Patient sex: M
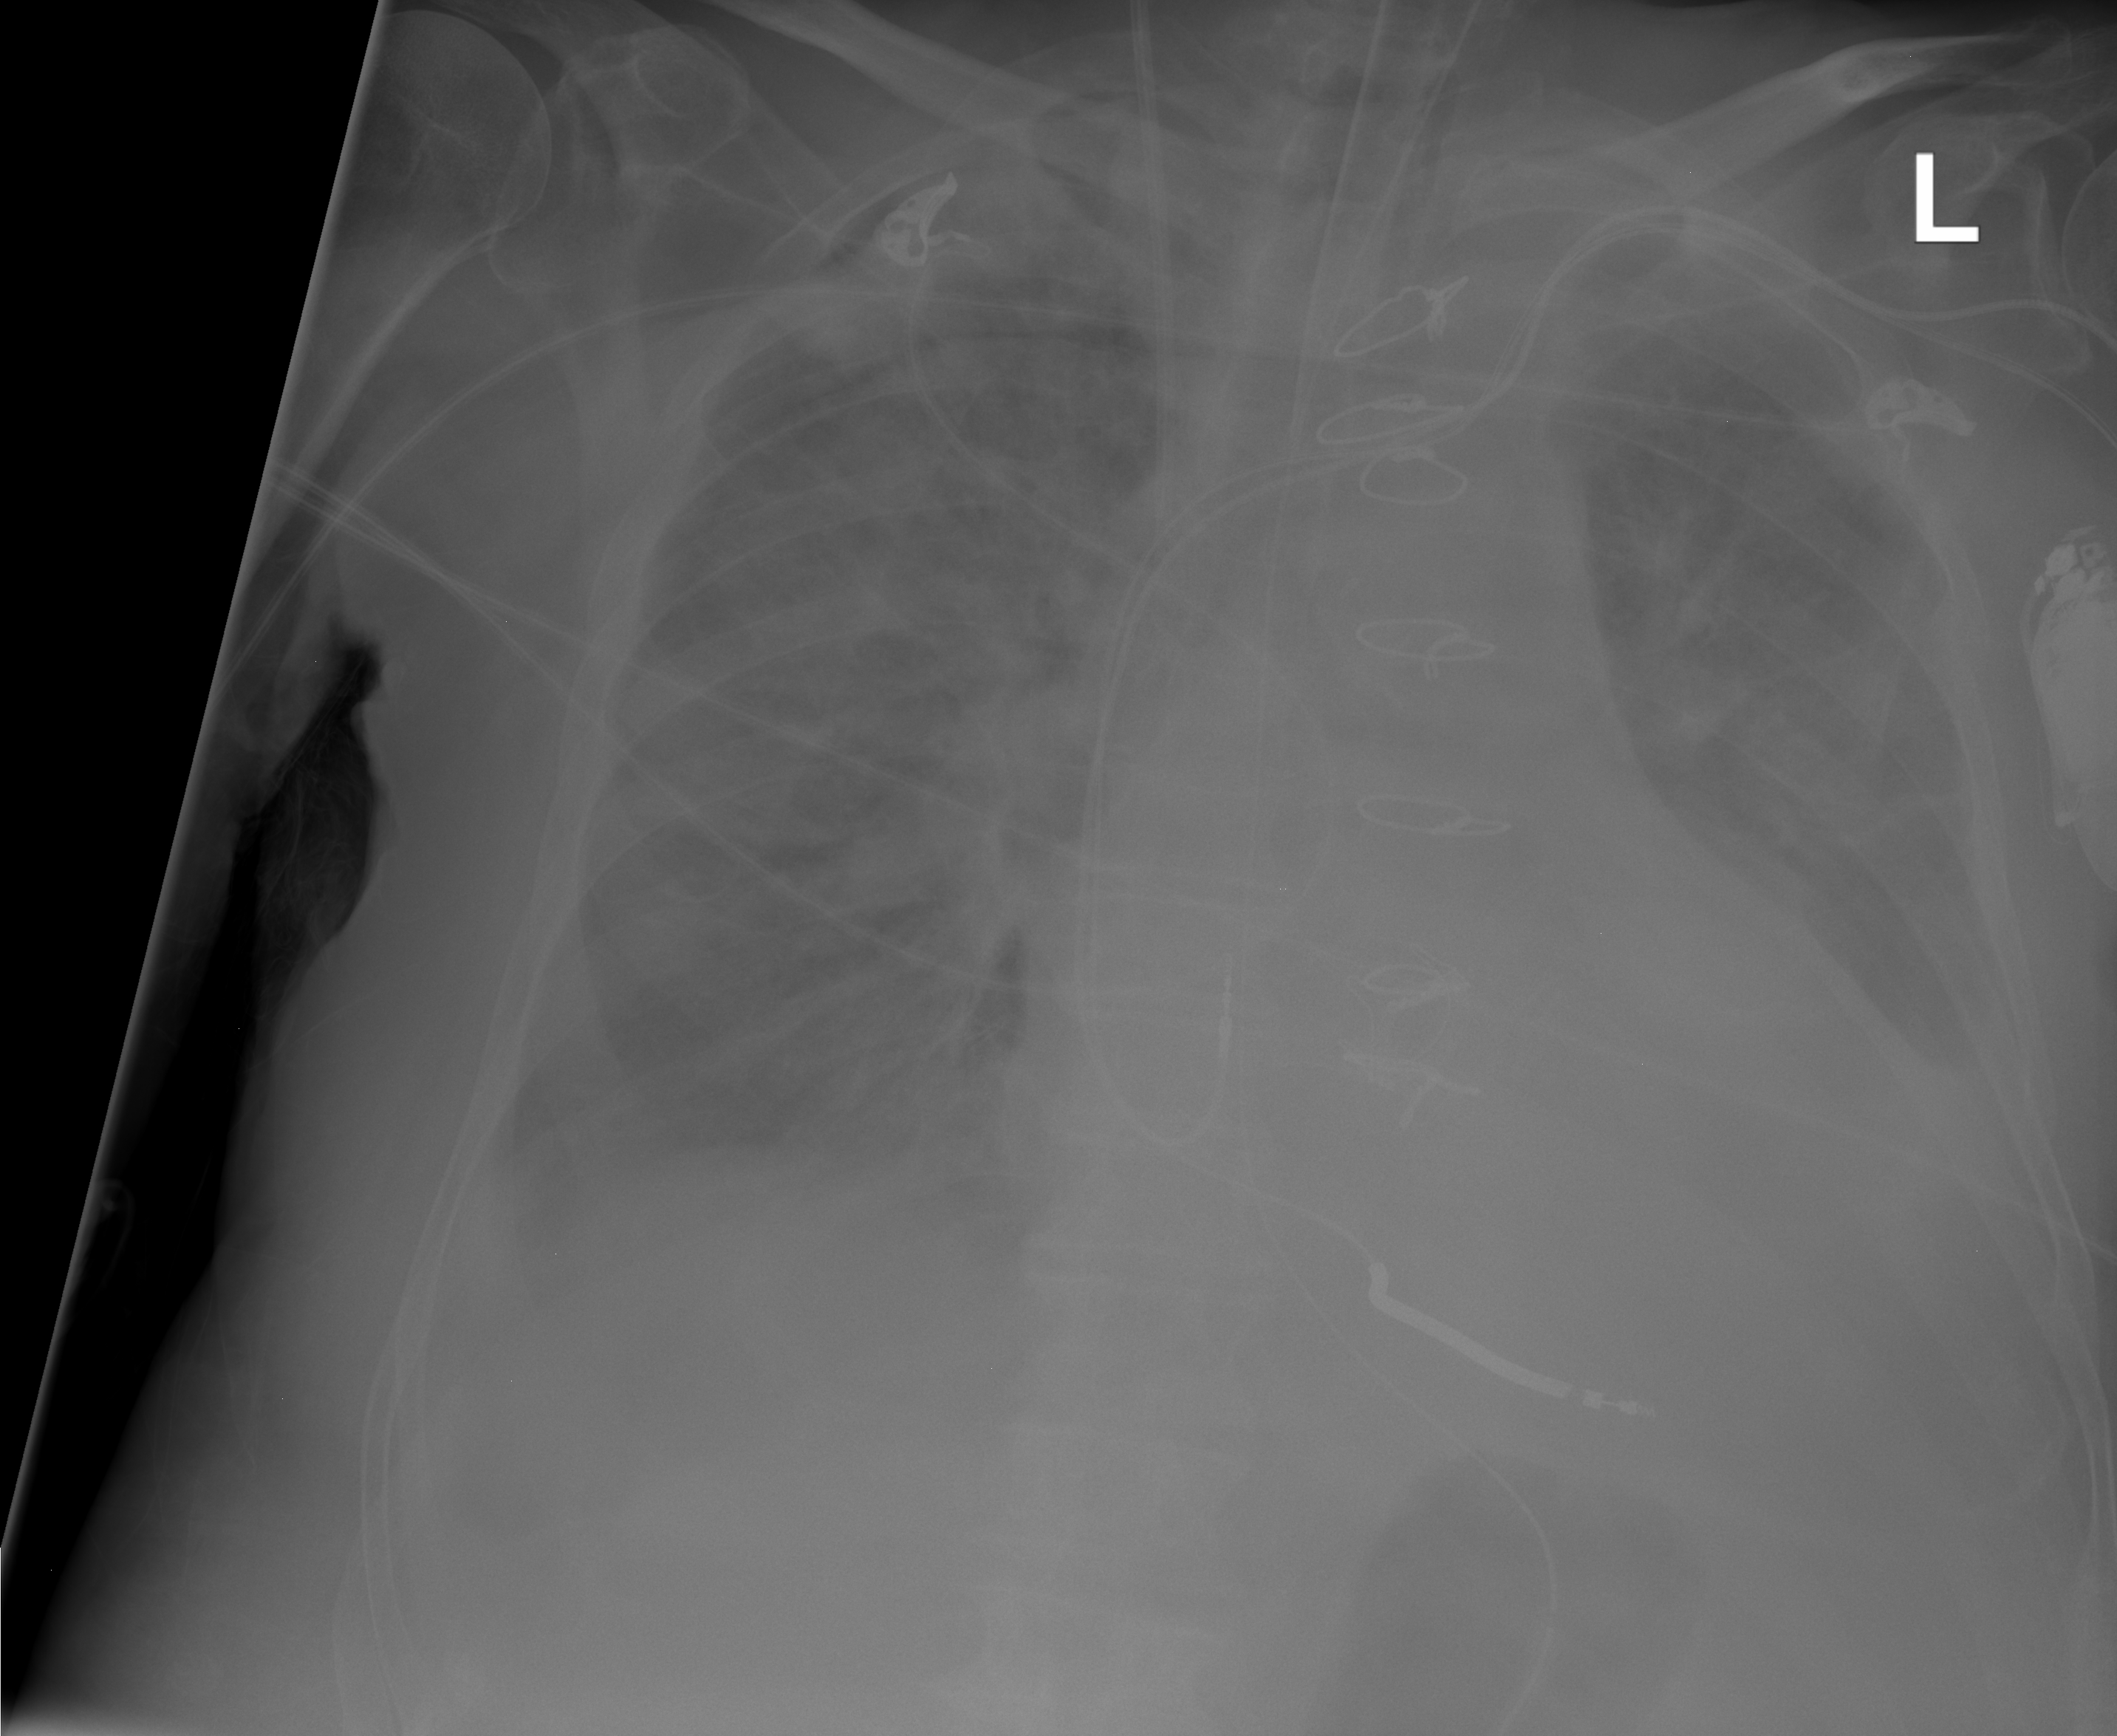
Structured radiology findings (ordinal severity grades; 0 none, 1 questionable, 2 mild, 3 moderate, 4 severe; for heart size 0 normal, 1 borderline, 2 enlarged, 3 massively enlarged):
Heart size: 2
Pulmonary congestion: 2
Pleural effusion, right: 3
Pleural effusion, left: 3
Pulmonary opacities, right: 3
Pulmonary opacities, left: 2
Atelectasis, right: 2
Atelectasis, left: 2